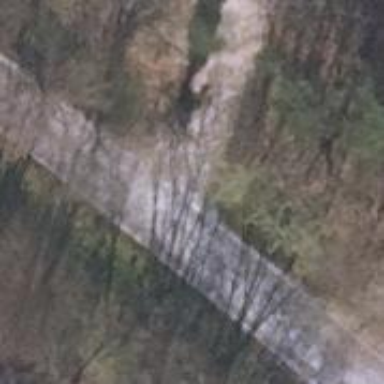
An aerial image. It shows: Secondary road with asphalt surface.